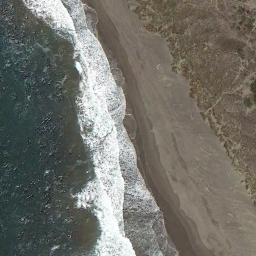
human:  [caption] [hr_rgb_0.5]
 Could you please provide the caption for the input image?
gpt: Golden beaches and blue water and waves breaking ashore .

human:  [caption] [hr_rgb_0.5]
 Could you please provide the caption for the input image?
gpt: The beach with brown sand and the color of the seawater is dark blue .

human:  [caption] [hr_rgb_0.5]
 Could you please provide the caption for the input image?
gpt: The beach is calm .

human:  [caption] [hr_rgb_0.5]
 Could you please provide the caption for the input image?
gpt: The beach consists of green seawater and a yellow coast with sparse green plants .

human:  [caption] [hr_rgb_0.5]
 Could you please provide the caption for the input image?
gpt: The grass is beside the beach .